Current action and preconditions to check: path_clear

Your task: For each precondition in the list above, predict whether it will hold at this action.

Consider the current scene as observed from the mobile robot's camera, and analyze the predicted future states of all dynamic agents (e.g., people, animals, vehicles, or any moving entities) within the NEXT SECOND.

IMPORTANT: Only answer "very likely" if you are absolutely certain—based on strong, clear evidence—that a dynamic agent will violate the precondition in the predicted future state. Do NOT answer "very likely" for unlikely, ambiguous, or low-probability risks.

Ask yourself for each precondition: Is there a high probability, with clear and convincing evidence, that the predicted future states of any dynamic agent will interfere with the predicted future state of the currently executing action within the NEXT SECOND, causing that precondition to fail?

Assess the risk level based on these predictions. Use "likely" or "very likely" if motions create a clear risk of interference.

Use "neutral" or "improbable" if agents are nearby but their predicted paths are clearly diverging or non-conflicting.

Failure Risk Categories: "very improbable", "improbable", "neutral", "likely", "very likely"

Answer Format: Output ONLY the probability_of_failure value from these categories: "very improbable", "improbable", "neutral", "likely", "very likely"

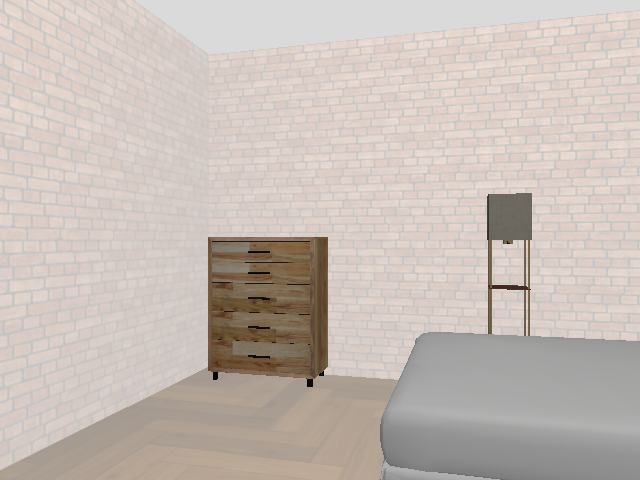

Answer: very improbable